Field crop: tomato
Growth stage: 1
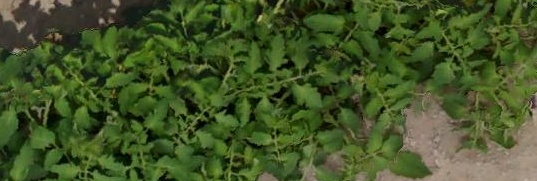
Species: tomato